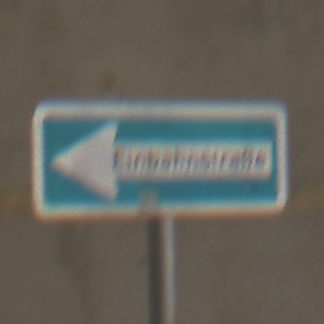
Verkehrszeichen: EinbahnstrasseLinksweisend
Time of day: SunriseSunset
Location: Roofed (Suburban)
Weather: Clear
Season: NotSpecified
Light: Natural